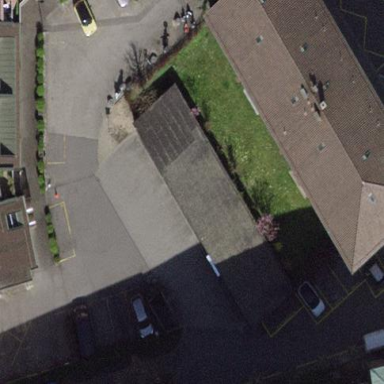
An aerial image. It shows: Group of garages.